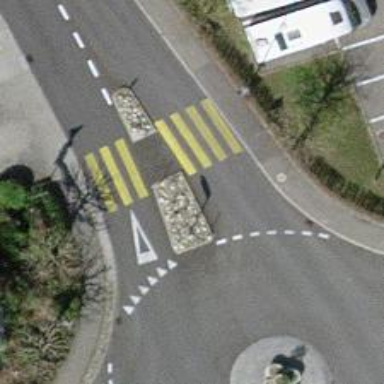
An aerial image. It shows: Uncontrolled zebra crossing on the road.